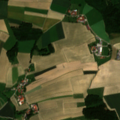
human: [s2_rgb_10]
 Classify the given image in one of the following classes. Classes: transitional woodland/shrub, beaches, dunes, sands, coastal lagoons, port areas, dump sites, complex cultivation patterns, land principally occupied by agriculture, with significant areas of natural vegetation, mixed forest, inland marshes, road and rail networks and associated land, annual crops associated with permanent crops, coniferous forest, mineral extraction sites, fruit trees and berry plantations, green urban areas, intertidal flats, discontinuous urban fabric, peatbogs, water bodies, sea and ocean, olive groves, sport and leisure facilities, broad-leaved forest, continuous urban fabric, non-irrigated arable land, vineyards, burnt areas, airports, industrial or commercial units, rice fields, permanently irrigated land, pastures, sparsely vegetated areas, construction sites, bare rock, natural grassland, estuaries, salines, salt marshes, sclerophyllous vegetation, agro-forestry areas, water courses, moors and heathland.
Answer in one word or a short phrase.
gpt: non-irrigated arable land, complex cultivation patterns, coniferous forest, mixed forest